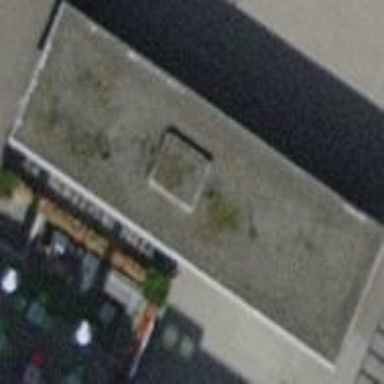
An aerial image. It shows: Shed building.